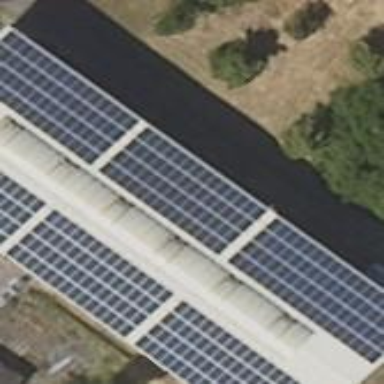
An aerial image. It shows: Small solar photovoltaic panel generator inside building.